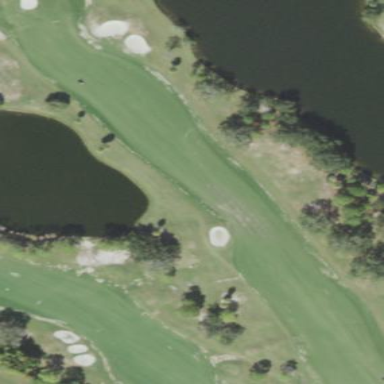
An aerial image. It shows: Grassy area designated as golf fairway.